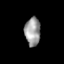
Tissue: lung
Cell type: Epithelial cells
Senescence score: 0.2229
Nuclear area (px): 435
Mean DAPI intensity: 154.933